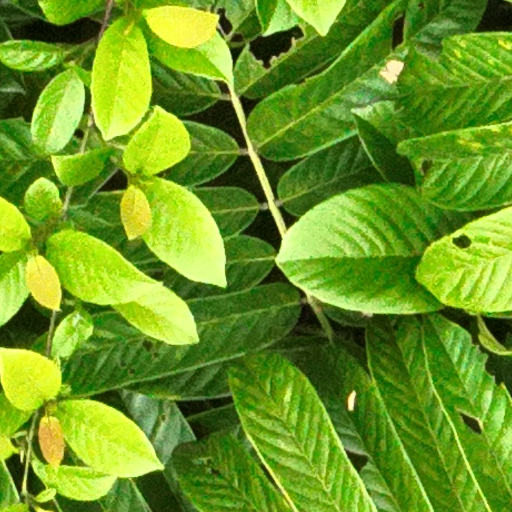
Species: Tachigali panamensis
GBIF accepted scientific name: Tachigali panamensis
Crown area (m\u00b2): 205.434